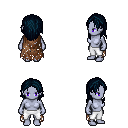
a pixel art fantasy rpg character, female body template, dark elf, purple skin, brown tattered cape, white pants, raven long hairstyle, four views (front, back, left, right), 2x2 character sprite sheet, small pixel art, hard edges, no anti-aliasing